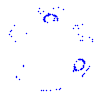
Particle: pion